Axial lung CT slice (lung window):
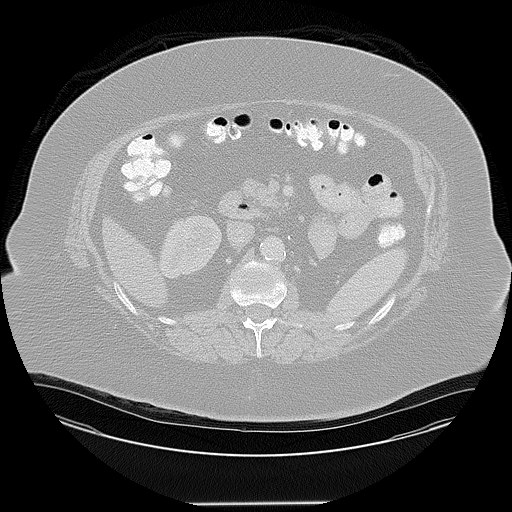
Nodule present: no